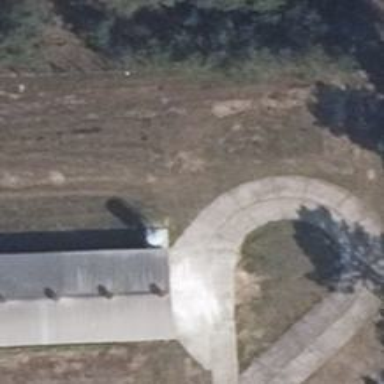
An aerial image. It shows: Silo structure.